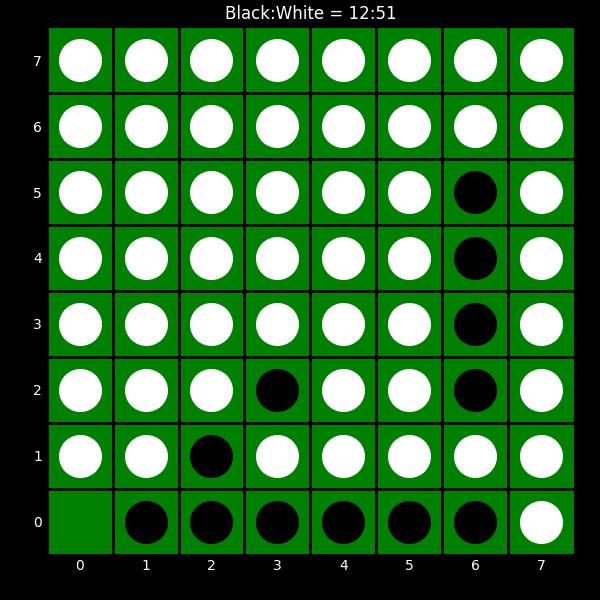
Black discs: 12
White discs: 51